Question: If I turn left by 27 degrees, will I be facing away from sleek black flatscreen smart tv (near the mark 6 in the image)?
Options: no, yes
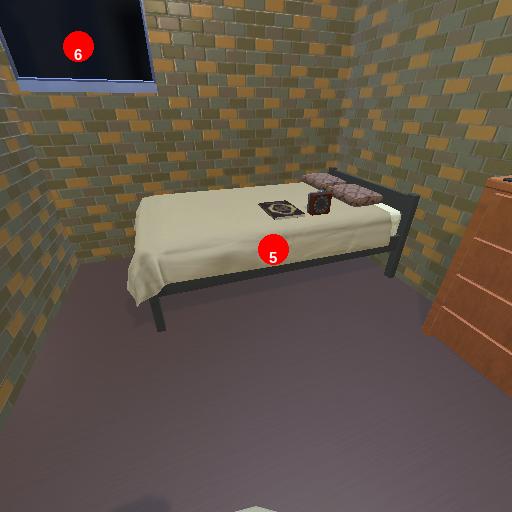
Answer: no